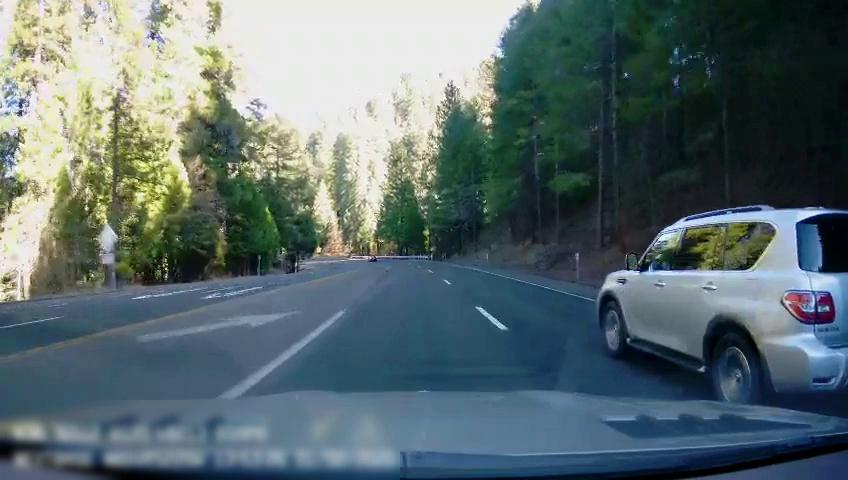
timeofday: Day
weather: Sunny
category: Drivable Space
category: Vehicles | SUV
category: Lanes | Current Lane
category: Lanes | Current Lane
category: Lanes | Alternate Lane
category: Lanes | Opposite Lane
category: Lanes | Opposite Lane